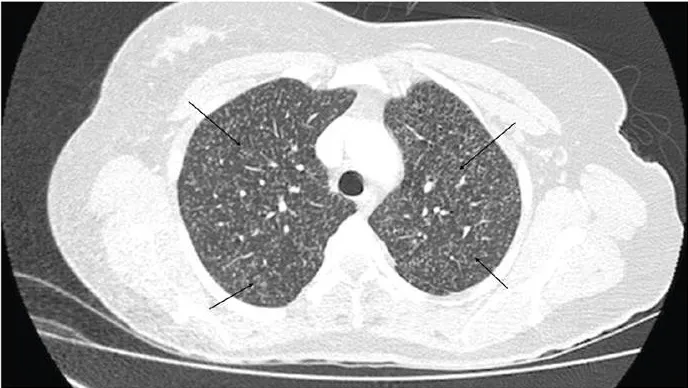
Chest computed tomography, with the axial pulmonary window showing multiple randomly distributed pulmonary micronodules (arrows) in both lungs.
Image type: radiology (ct)